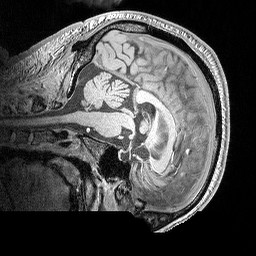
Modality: MP2RAGE
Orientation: sagittal
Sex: male
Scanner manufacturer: siemens
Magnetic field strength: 3 T
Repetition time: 5 s
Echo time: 0.00292 s